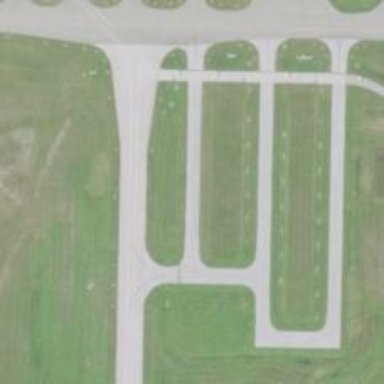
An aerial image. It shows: View of taxiway at the airport.